Из одинаковых батареек, ЭДС каждой из которых $\mathscr{E}$, внутреннее сопротивление $r$, а сопротивление резисторов $R$, собрана «полубесконечная» цепь (число звеньев $n \rightarrow \infty$), изображенная на рисунке.
Что будет показывать идеальный амперметр, подключенный к клеммам $A B$?
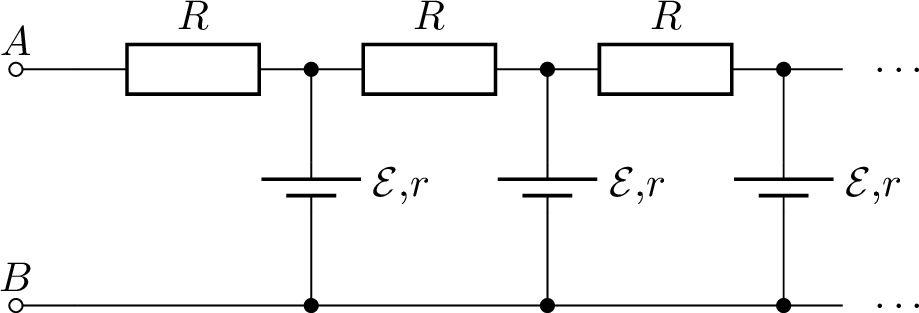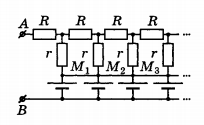
Решение: Изобразим схему, как показано на рисунке.  Потенциалы точек $M_{1}$, $M_{2}$, $\ldots$ одинаковы, т. е. мы можем соединить их, не изменяя показаний амперметра. Теперь задача сводится к вычислению сопротивления цепочки резисторов. Обозначив его как $R_{x}$, получаем уравнение$$\frac{R_{x} r}{R_{x}+r} + R=R_{x}.$$Здесь учтено, что подключение еще одного звена не должно изменять сопротивление цепочки. Решение уравнения$$R_{x}=\frac{R+\sqrt{R^{2}+4 r R}}{2}.$$Искомый ответ$$I=\frac{\mathscr{E}}{R_{x}}=\frac{\mathscr{E}}{2 r}\left(\sqrt{1+\frac{4 r}{R}}-1\right).$$
Ответ: $$ I=\frac{\mathscr{C}}{2 r}\left(\sqrt{1+\frac{4 r}{R}}-1\right). $$
Темы:
T, Электричество, Бесконечная цепочка, Всероссийские, Электрические цепи